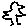
Label: bird